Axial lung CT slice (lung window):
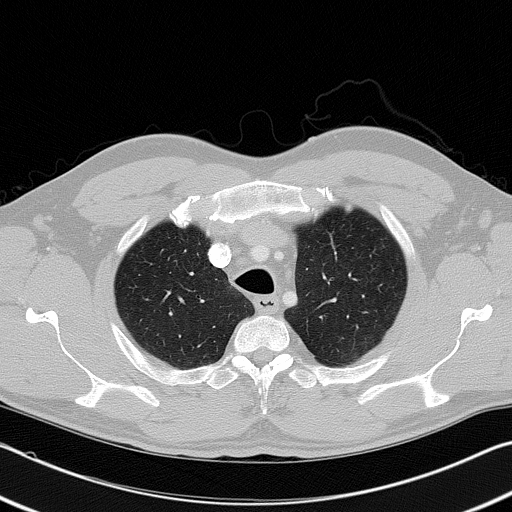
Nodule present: no